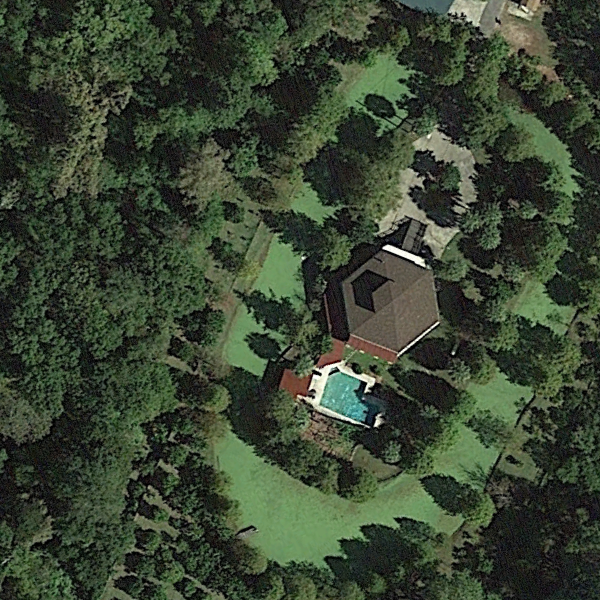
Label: SparseResidential